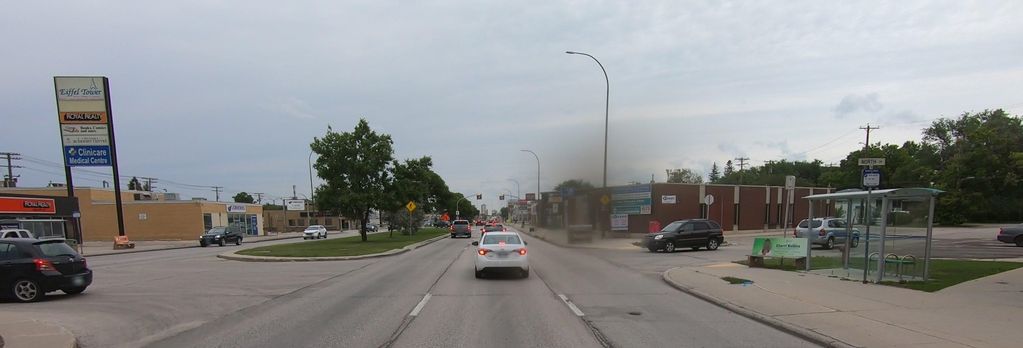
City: winnipeg